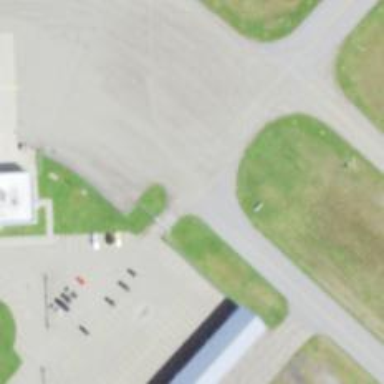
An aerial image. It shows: Image of taxiway at airport.